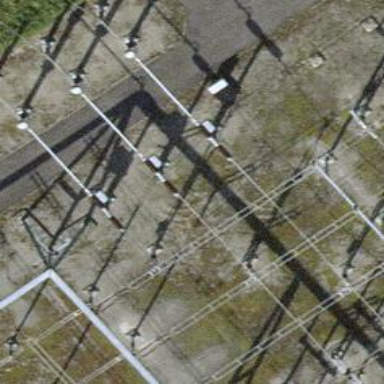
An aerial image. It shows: Busbar power line.